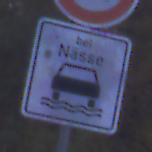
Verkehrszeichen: BeiNaesse
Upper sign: Geschwindigkeit70
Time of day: Night
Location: Outdoor (Suburban)
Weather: PartlyCloudy
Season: NotSpecified
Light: Artificial